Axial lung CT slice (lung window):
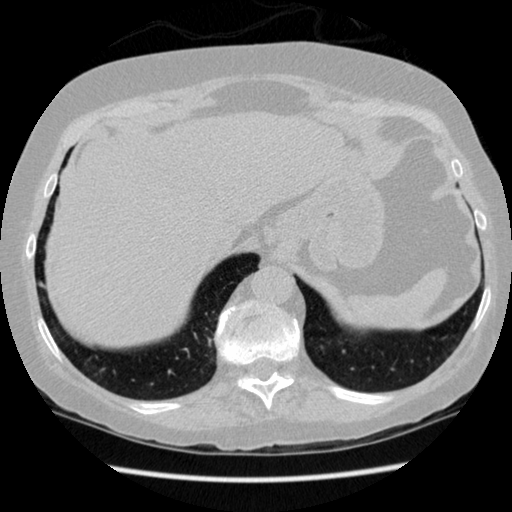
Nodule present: yes
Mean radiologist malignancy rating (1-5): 1